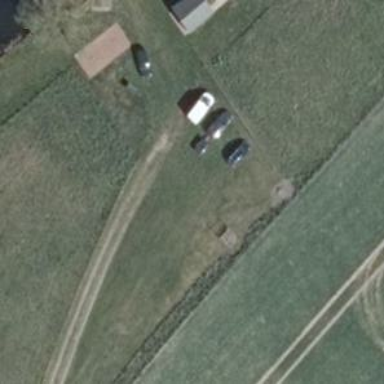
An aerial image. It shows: Grass parking area.